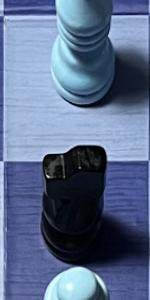
Label: Knight_Black